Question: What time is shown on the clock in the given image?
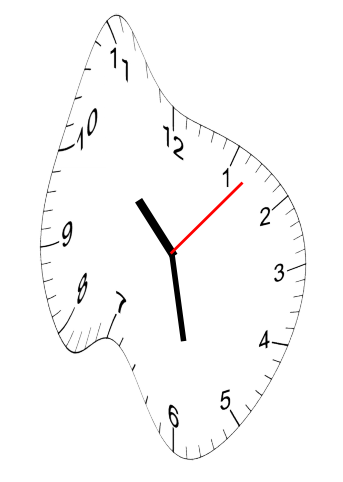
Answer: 10:28:07